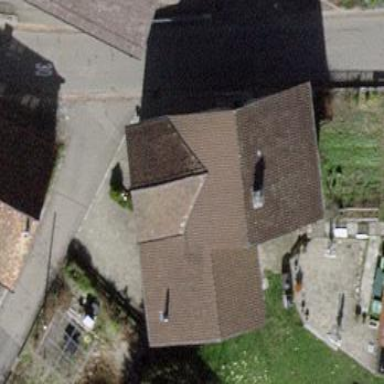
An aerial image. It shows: Terrace building.